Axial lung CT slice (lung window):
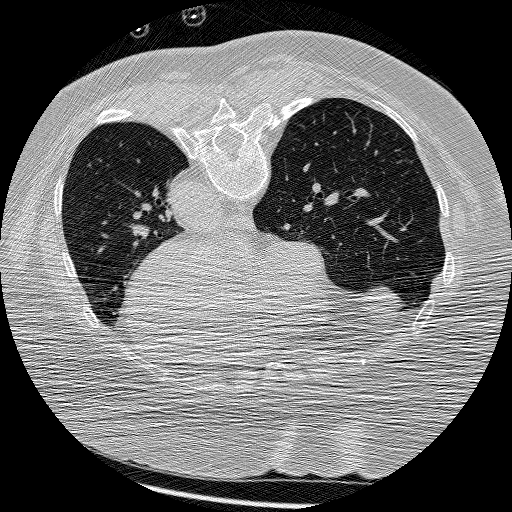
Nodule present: no